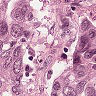
Metastatic tissue present: yes